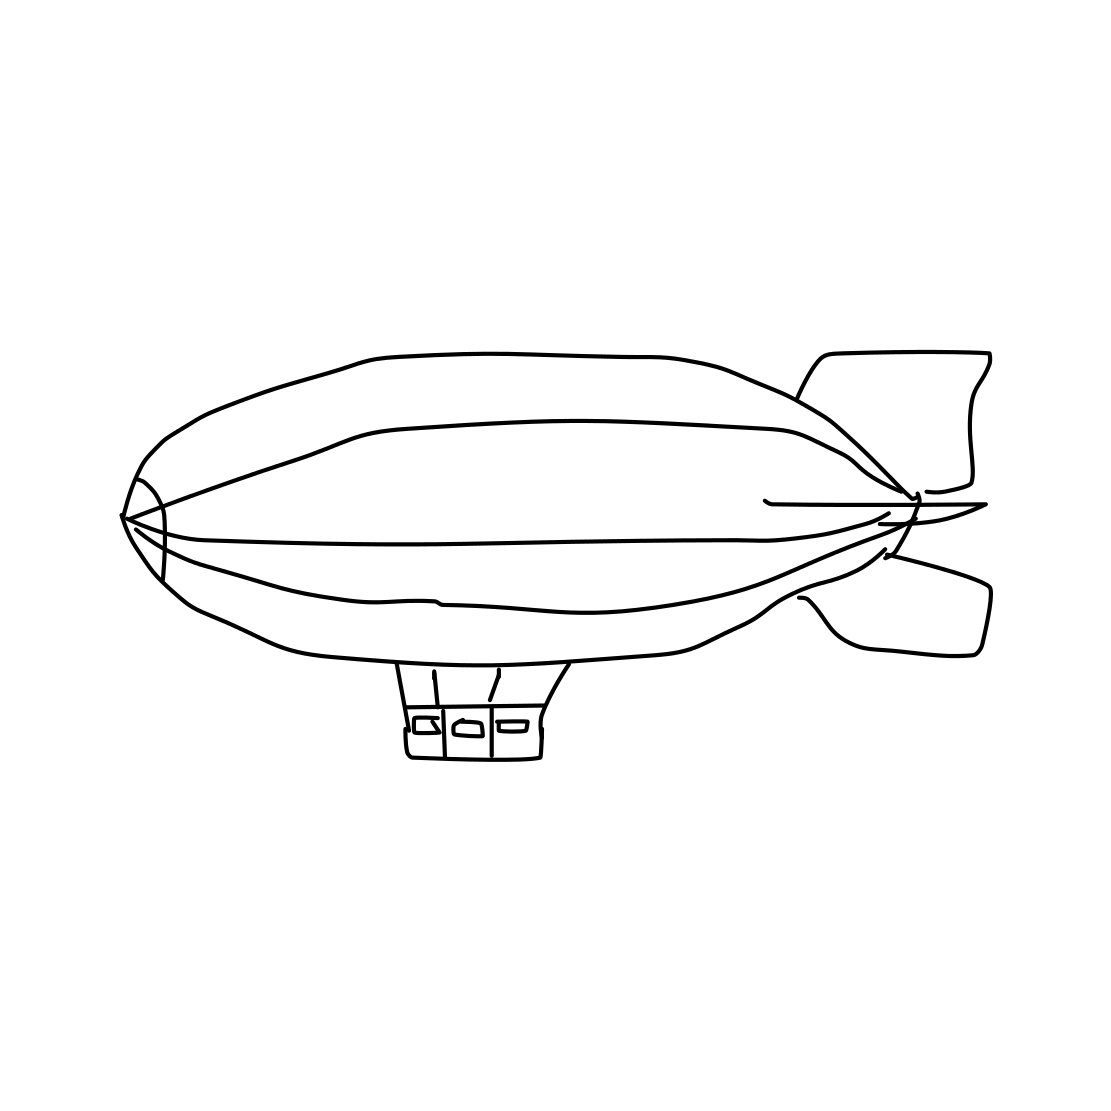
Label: blimp